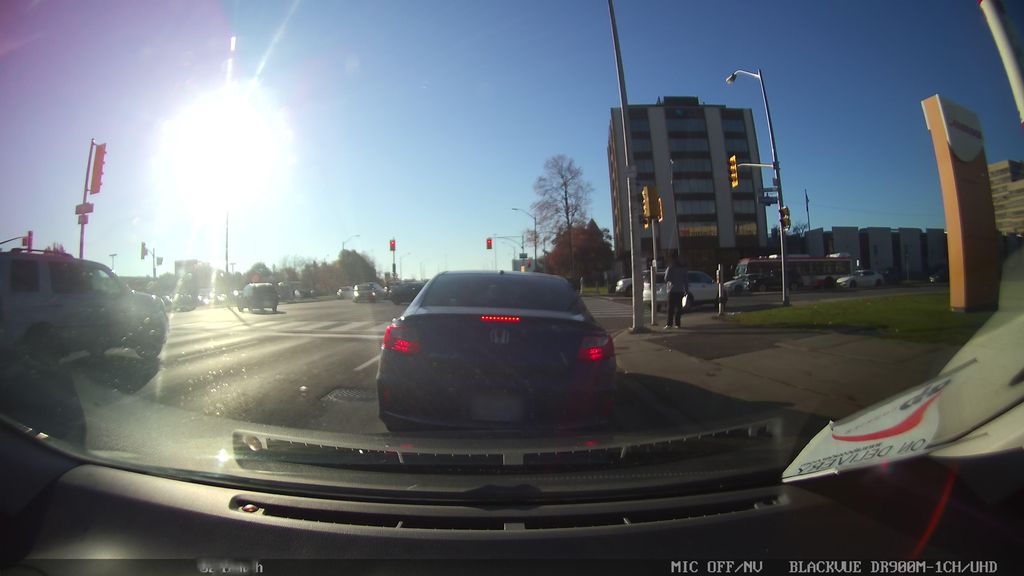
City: toronto